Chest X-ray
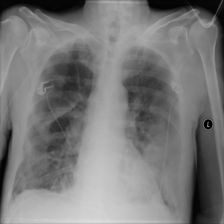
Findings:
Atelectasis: negative
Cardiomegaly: negative
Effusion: negative
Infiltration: negative
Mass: positive
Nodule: negative
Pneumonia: negative
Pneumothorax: negative
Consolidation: negative
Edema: negative
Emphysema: negative
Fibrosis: negative
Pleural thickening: negative
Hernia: negative